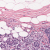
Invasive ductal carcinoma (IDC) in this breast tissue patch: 1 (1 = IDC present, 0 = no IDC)